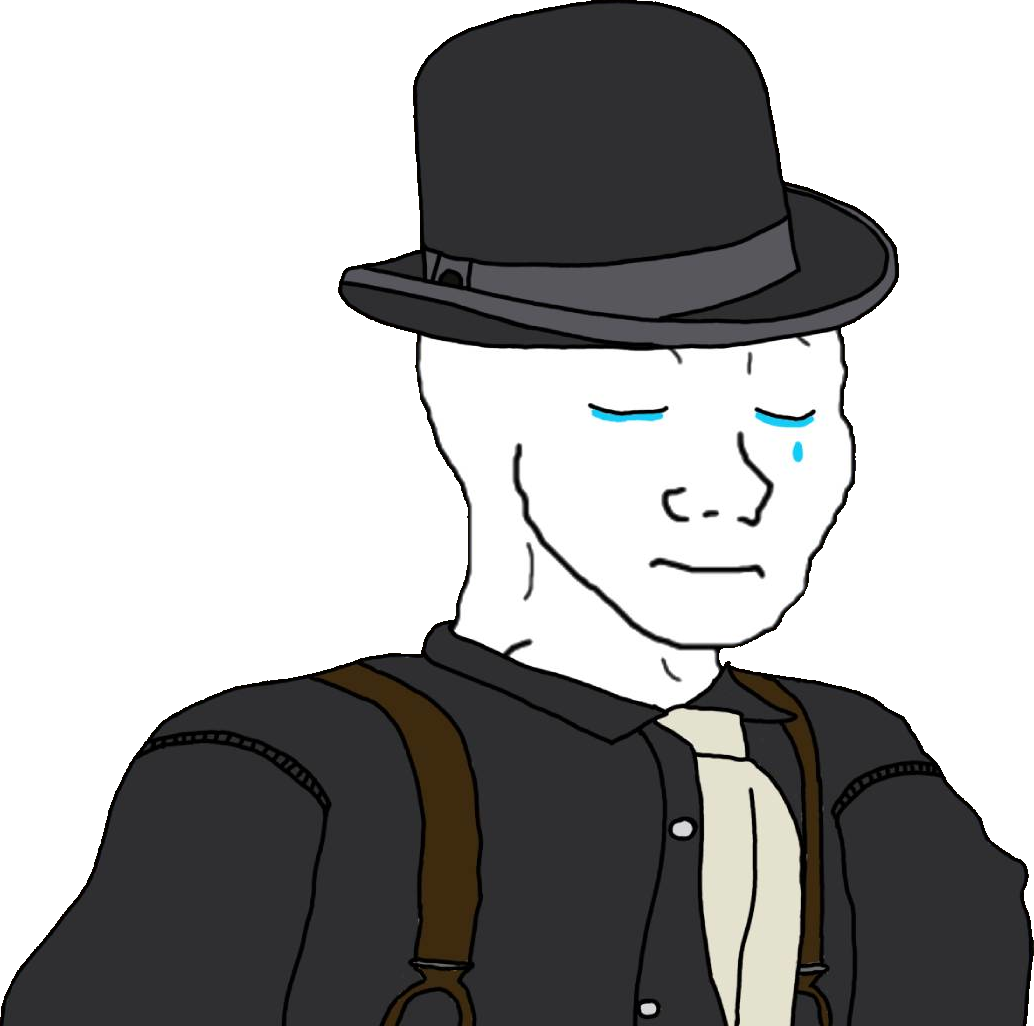
Label: 5_Crying_Wojak